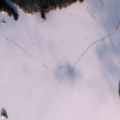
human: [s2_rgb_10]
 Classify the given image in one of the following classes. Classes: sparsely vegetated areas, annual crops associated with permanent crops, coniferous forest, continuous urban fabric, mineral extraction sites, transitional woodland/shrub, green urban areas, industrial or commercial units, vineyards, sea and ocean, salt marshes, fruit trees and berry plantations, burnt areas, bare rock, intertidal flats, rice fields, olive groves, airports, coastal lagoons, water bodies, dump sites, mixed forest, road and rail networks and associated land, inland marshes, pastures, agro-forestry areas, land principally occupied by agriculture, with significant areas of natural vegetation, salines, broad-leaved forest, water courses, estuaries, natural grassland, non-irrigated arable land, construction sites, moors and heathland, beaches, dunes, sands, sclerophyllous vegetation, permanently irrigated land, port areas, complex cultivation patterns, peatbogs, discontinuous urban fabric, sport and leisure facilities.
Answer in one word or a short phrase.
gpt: coniferous forest, mixed forest, water bodies